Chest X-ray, AP view. Patient: 42 years old, sex M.
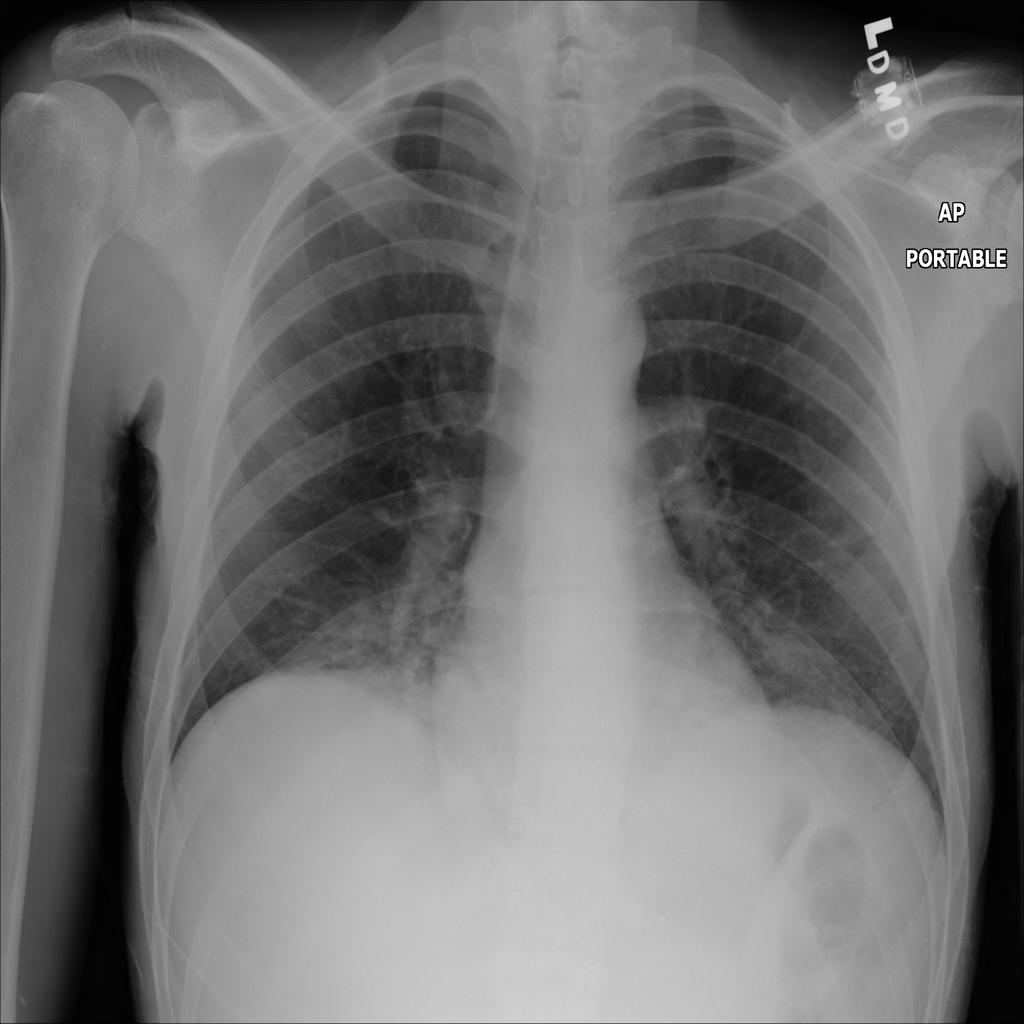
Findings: Infiltration